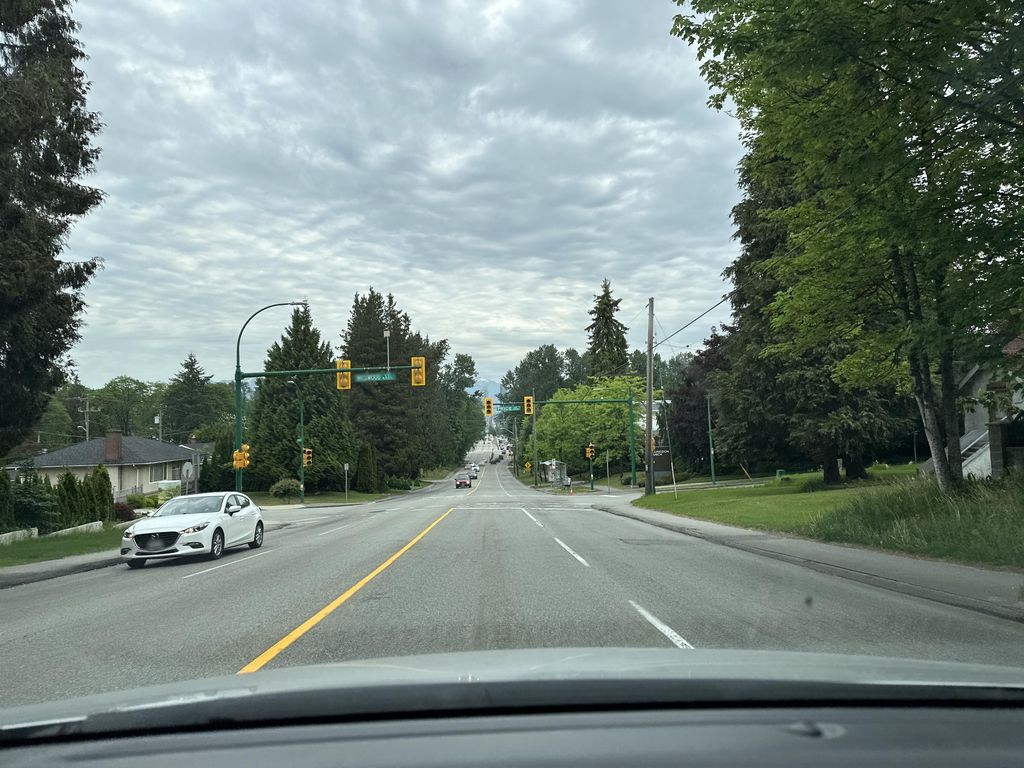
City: vancouver